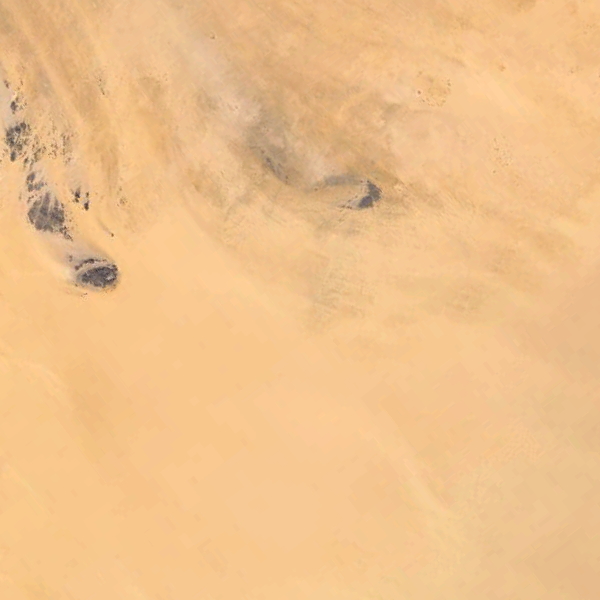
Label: Desert